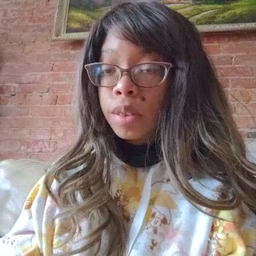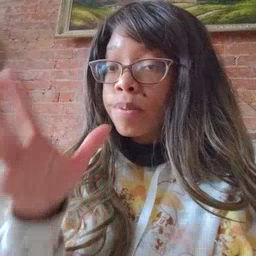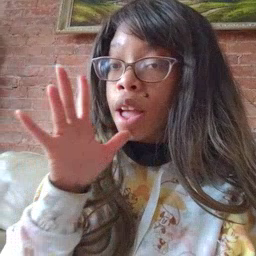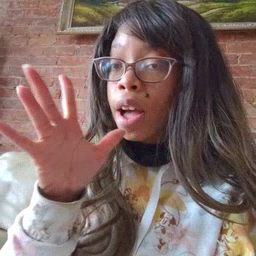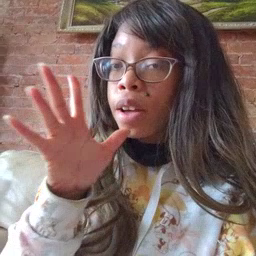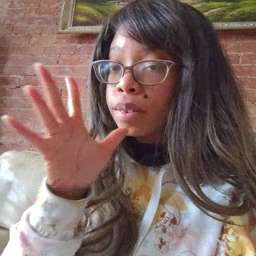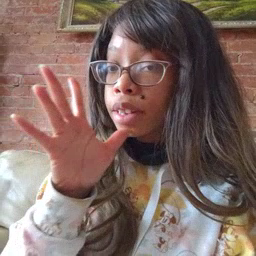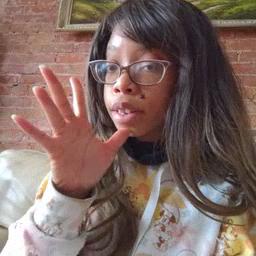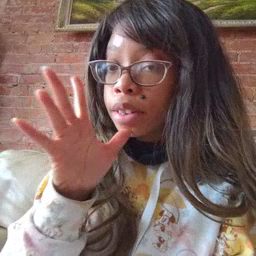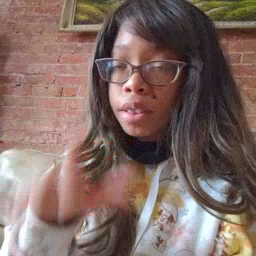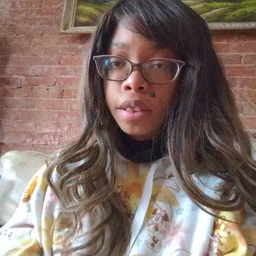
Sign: mom